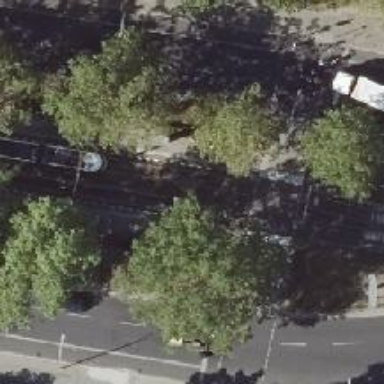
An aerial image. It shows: Tram stop.